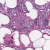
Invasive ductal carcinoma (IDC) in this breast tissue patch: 1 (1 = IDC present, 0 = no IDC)